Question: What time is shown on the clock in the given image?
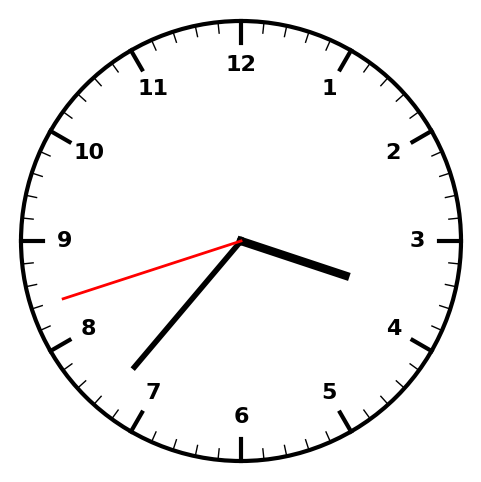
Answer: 03:36:42